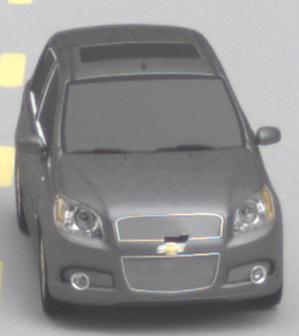
Make: Chevrolet
Model: Aveo 1.2
Detailed model: Aveo
Model produced from: 2008/06
Model produced until: 2011/01
Doors: 3
Color: gray
Road condition: dry road
Daytime: midday
Contrast: low contrast